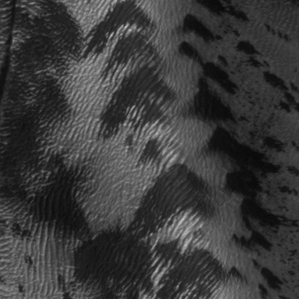
Label: frost